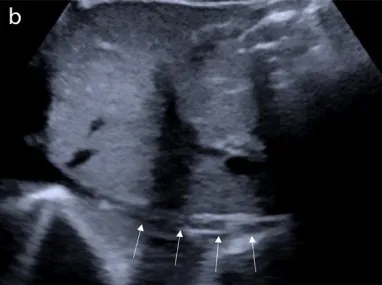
(b) US one year later revealing a filiform hypoechoic IVC (arrows).
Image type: radiology (ultrasound)